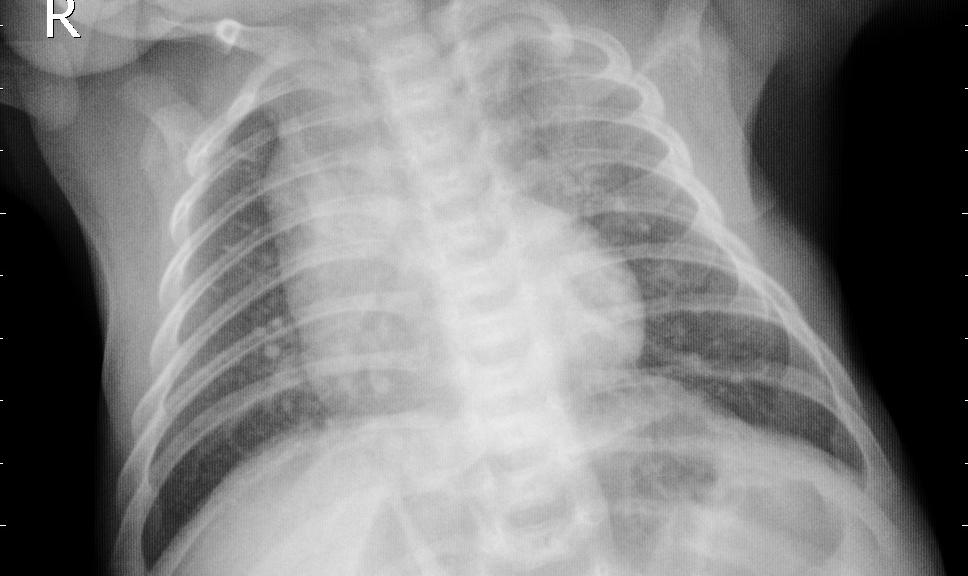
Diagnosis: PNEUMONIA